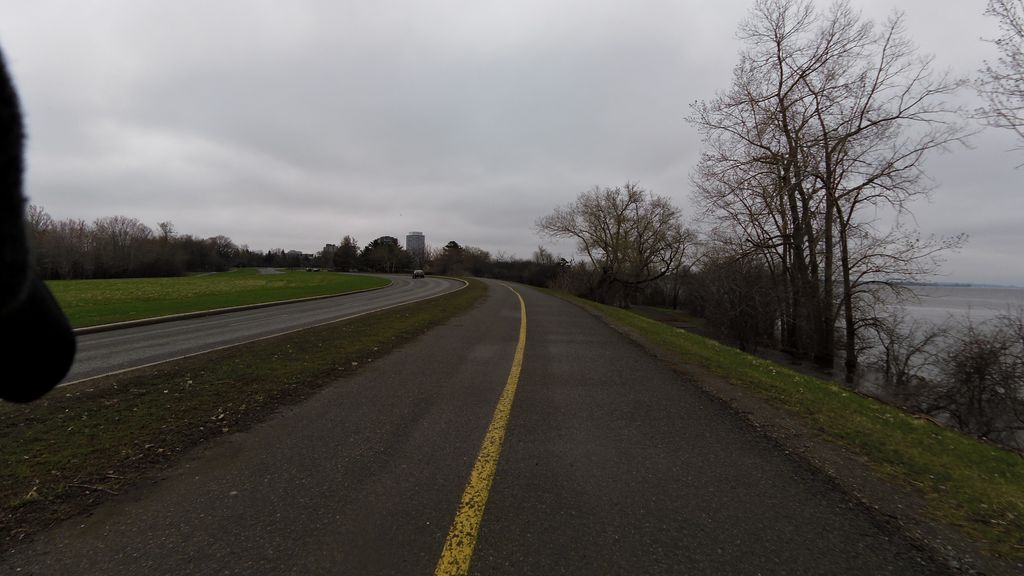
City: ottawa-gatineau